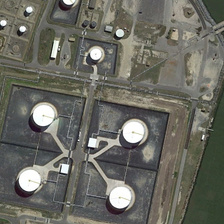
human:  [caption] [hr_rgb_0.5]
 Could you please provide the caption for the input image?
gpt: some storage tanks are near a river .

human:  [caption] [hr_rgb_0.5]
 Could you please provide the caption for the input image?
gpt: some storage tanks are near a river .

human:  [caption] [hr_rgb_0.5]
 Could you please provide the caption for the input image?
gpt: there are buildings, road and land .

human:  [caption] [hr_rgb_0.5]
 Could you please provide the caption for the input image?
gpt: it is black, gray, green and white .

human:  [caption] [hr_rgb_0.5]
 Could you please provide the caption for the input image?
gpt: there are buildings, road and land .